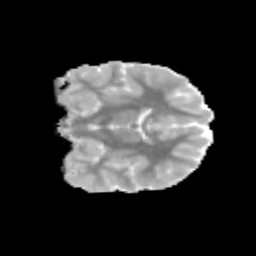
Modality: MD
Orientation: coronal
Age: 10
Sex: male
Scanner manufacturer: siemens
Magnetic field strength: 3 T
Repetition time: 3.8 s
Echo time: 0.07 s